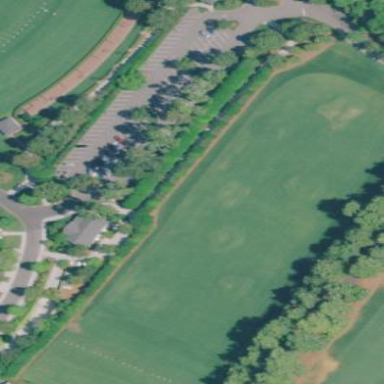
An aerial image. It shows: Rough area on grassy golf course.